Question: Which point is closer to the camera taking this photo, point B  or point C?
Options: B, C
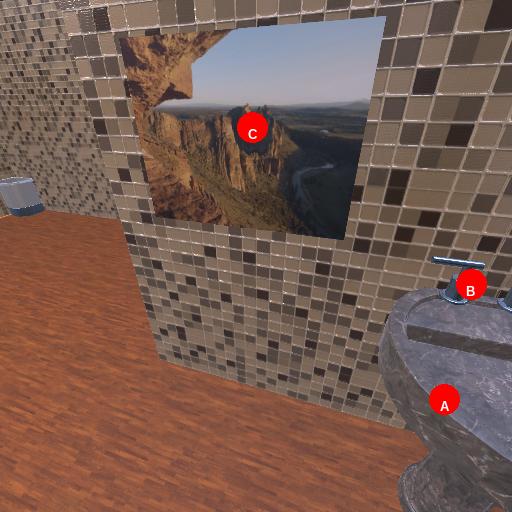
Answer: B